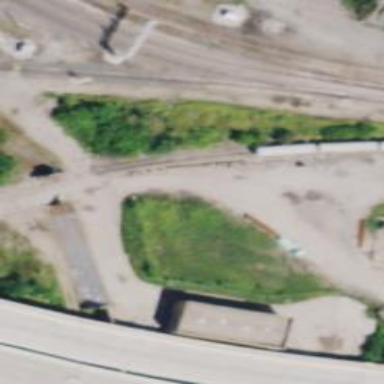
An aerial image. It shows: Abandoned railway.